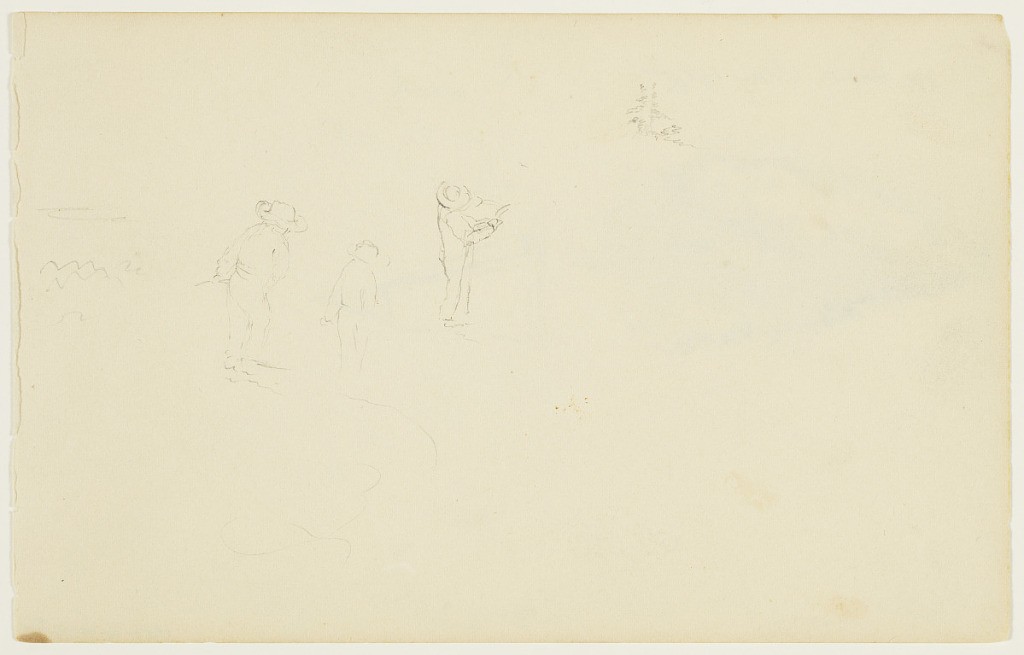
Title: Figure Sketches, Catskill, New York
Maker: Frederic Edwin Church, American, 1826–1900
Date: May 1845
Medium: Graphite on white wove paper; verso: graphite
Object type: Drawing
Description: Figure and landscape sketch showing a scene of three figures--likely three boys--wearing brimmed hats on the shore of a lake or river, possibly fishing. At left, one figure stands beside and leans toward another figure next to him at right. They appear to be situated on a loosely rendered beach or shoreline. At center, another figure appears to reel in a fish with an incompletely rendered fishing rod. In the distance at upper right, trees--presumably those on the opposite shoreline--are visible.

Verso: Mixed sketches showing, at upper left, a hastily rendered view of treetops and clouds near the Catskill Mountain House; at center, a sailboat oriented to the right; and at upper center, the outline of an anthropomorphic cloud that resembles a man's face in profile.